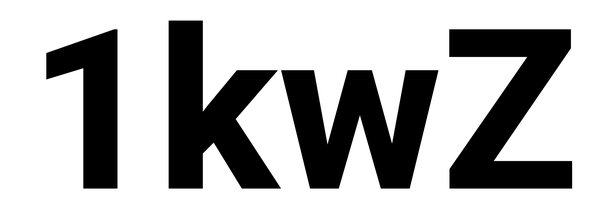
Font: Roboto_ExtraBold